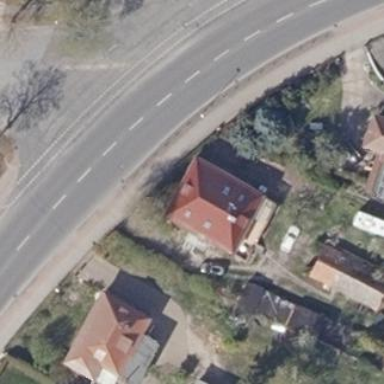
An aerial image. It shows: Simple and straightforward house.